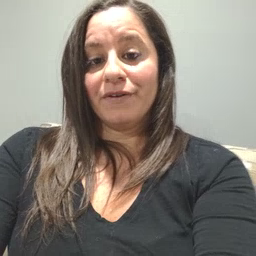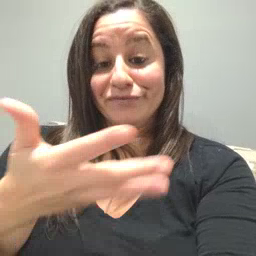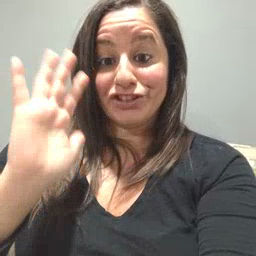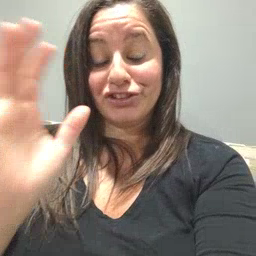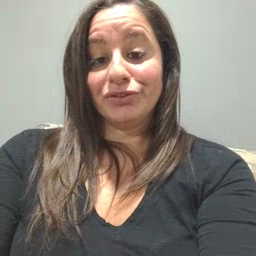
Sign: finish